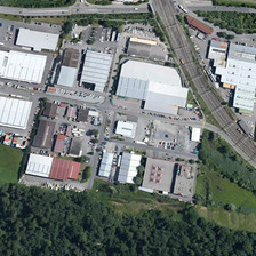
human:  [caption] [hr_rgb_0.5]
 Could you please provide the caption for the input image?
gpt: There are big factories on both sides of the road.

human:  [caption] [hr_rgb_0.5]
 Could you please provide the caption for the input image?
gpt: There are large factories on both sides of the road.

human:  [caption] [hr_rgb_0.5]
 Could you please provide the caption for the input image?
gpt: Both sides of the road are big factories.

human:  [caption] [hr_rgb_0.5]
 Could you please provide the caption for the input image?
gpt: Big factories on both sides of the road

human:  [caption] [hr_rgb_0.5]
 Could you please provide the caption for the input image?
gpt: The streets are lined with large factories.